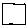
Label: square